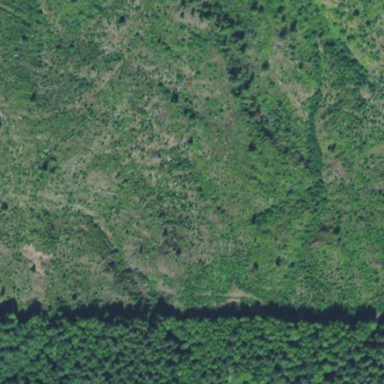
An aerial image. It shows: Evergreen forest with needle-leaved trees.